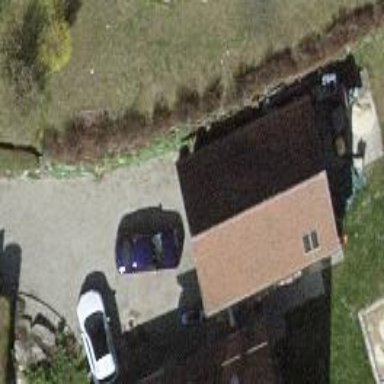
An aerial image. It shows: Garage building.